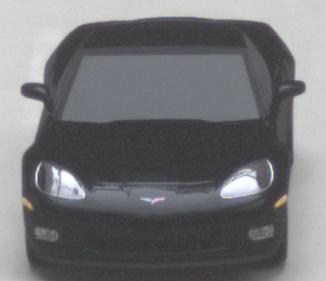
Make: Chevrolet
Model: Corvette Coupé
Detailed model: Corvette (C6) Coupé
Model produced from: 2005/02
Model produced until: 2008/03
Doors: 3
Color: black
Road condition: dry road
Daytime: midday
Contrast: medium contrast